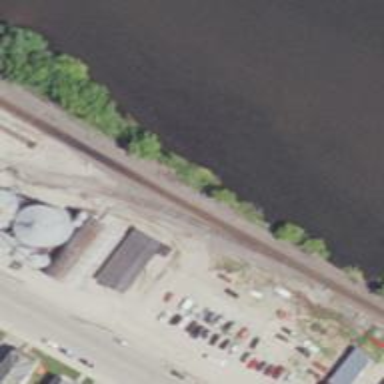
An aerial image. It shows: Rail spur service.